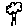
Label: tree